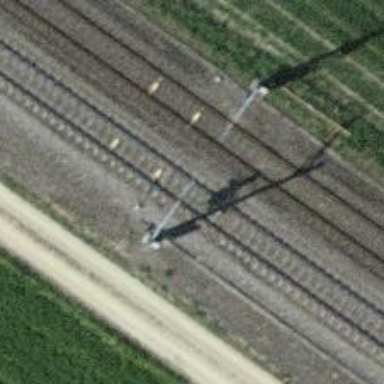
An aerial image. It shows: Railway signal.